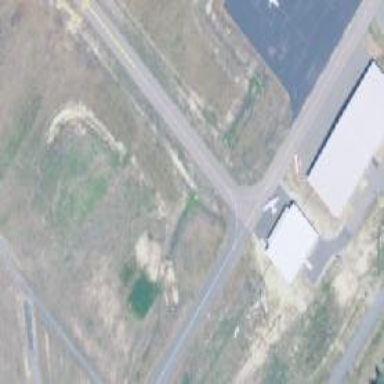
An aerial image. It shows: Image of taxiway at airport.